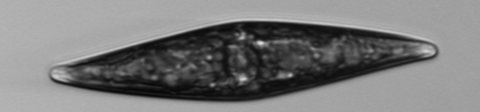
Label: Pleurosigma